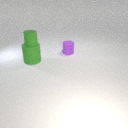
large green rubber cylinder below small green rubber cylinder